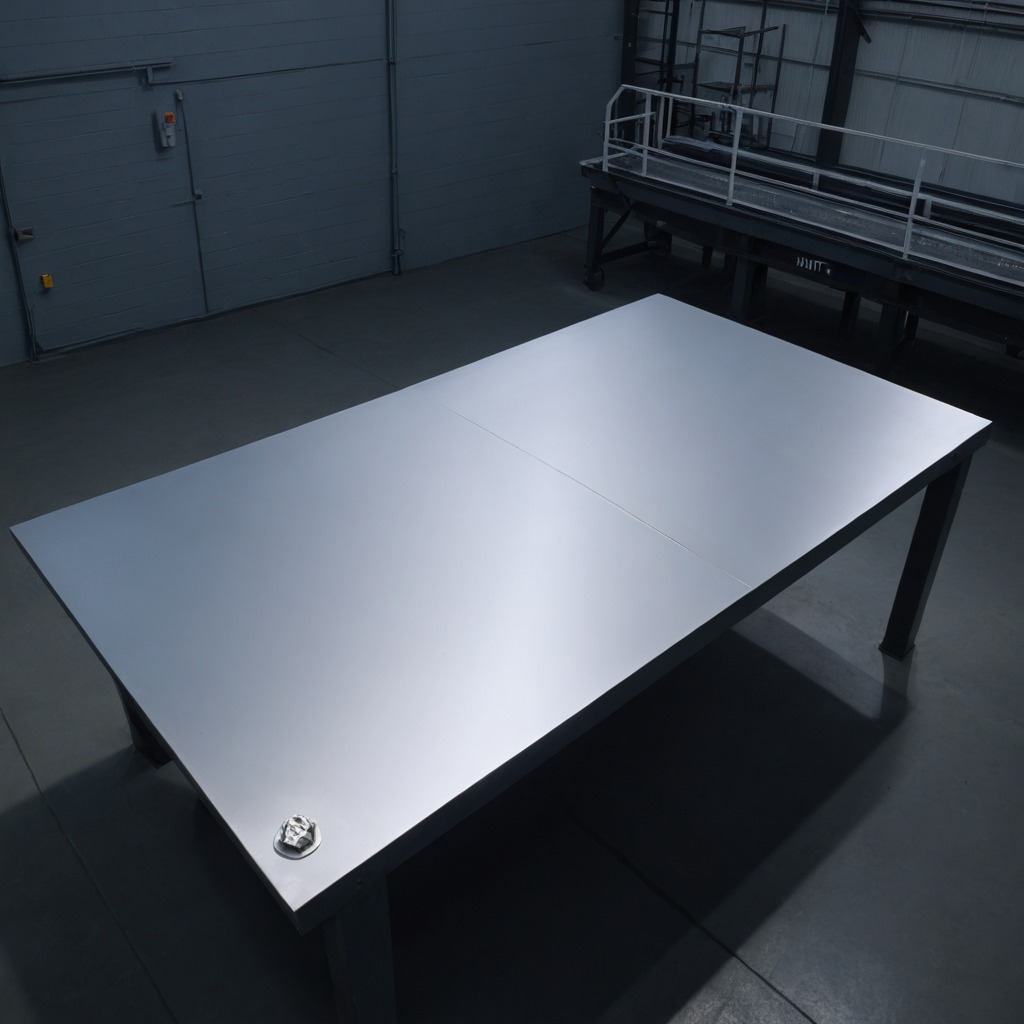
A metal nut is lying on the tabletop in the evening.